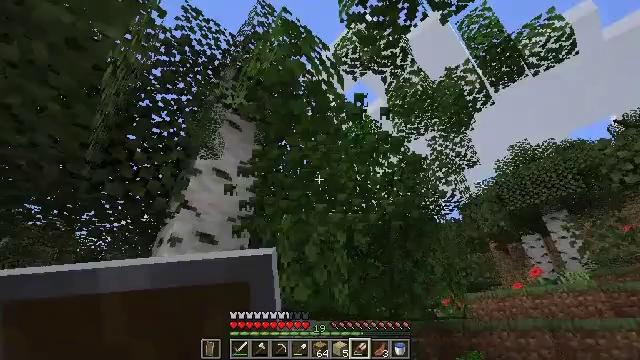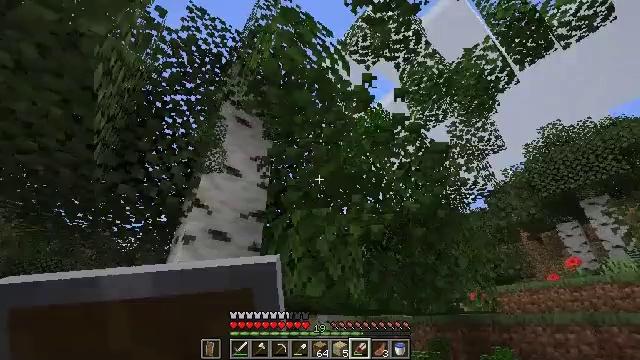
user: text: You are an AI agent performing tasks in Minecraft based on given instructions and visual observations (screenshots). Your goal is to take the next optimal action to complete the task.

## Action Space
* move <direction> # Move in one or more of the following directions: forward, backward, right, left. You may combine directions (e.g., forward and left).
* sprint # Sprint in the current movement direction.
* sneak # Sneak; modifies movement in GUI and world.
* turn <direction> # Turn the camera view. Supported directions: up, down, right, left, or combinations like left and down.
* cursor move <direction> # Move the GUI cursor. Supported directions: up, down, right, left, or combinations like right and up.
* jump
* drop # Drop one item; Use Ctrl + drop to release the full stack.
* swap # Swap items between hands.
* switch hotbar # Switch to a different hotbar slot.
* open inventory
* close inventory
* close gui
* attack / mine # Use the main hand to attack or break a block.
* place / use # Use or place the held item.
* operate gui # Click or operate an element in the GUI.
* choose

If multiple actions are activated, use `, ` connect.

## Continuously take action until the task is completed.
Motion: motion action
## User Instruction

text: Collect birch leaves from the tree.
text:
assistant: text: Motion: move forward and move right, turn left, attack / mine
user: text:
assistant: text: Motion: attack / mine